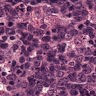
Metastatic tissue present: no